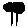
Label: tree